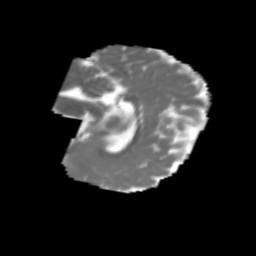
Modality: MD
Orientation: sagittal
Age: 6
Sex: female
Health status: healthy